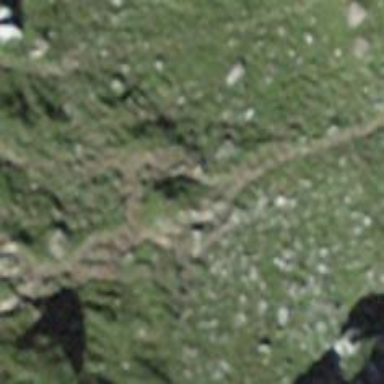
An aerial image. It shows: Path.